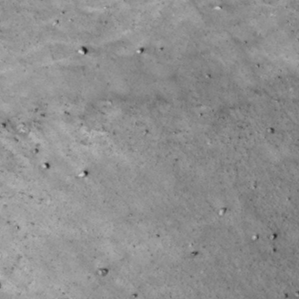
Label: non_frost